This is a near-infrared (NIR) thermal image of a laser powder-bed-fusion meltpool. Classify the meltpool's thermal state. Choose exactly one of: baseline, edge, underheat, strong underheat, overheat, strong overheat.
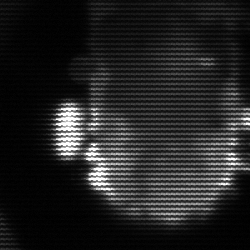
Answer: baseline